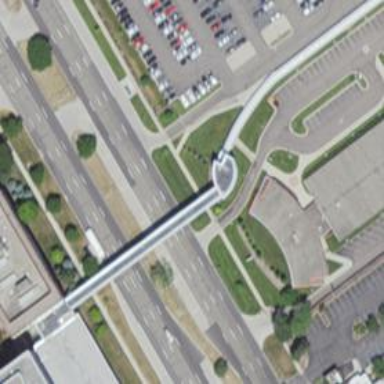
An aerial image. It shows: Primary link highway passing through building tunnel.